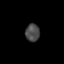
Tissue: skin
Cell type: Epithelial cells
Senescence score: 0.7224
Nuclear area (px): 244
Mean DAPI intensity: 73.48